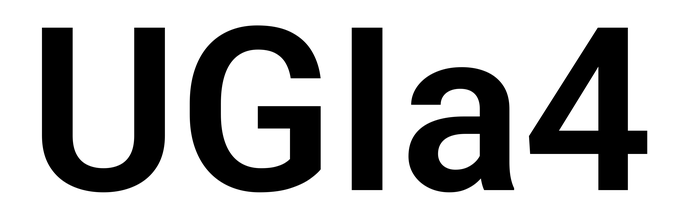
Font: Roboto_SemiBold